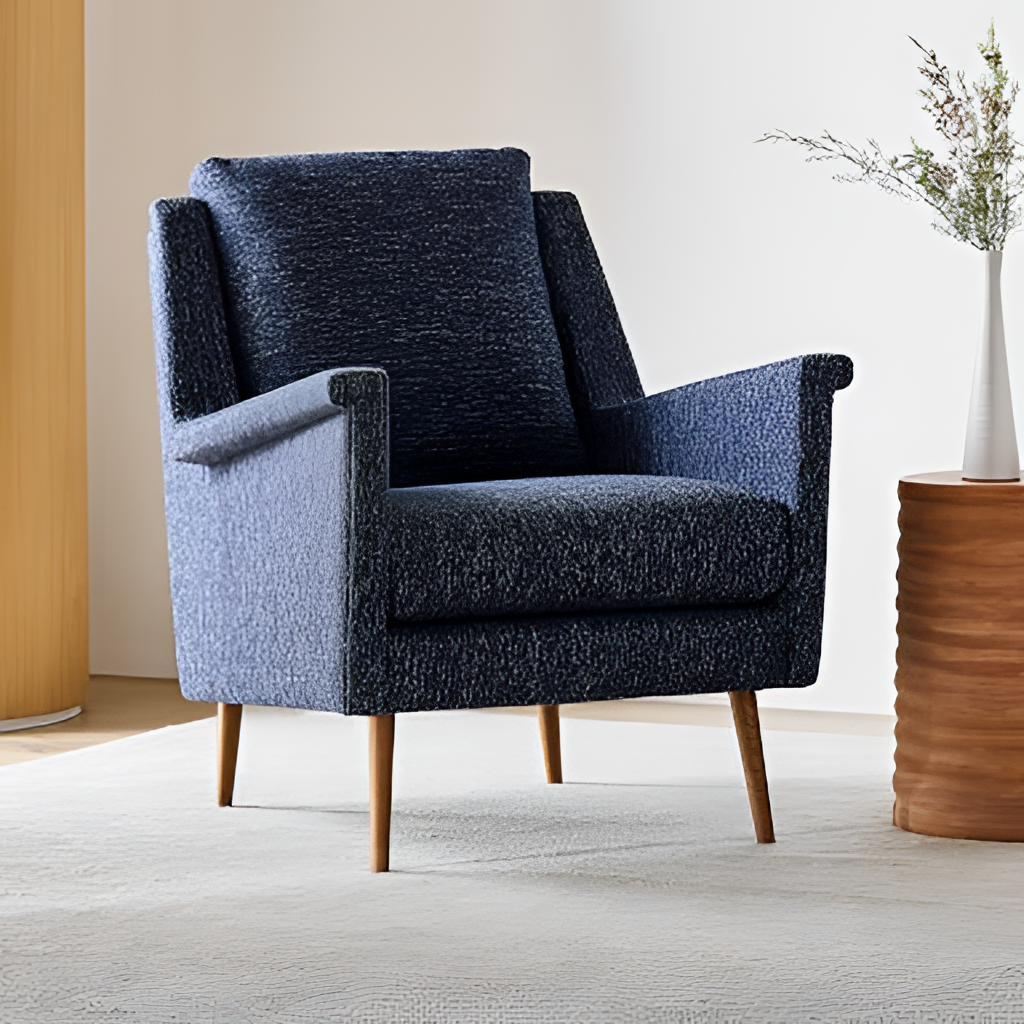
living room, navy fabric armchair, wood flooring, with plank pattern, paint wallpaper, with solid pattern, contemporary